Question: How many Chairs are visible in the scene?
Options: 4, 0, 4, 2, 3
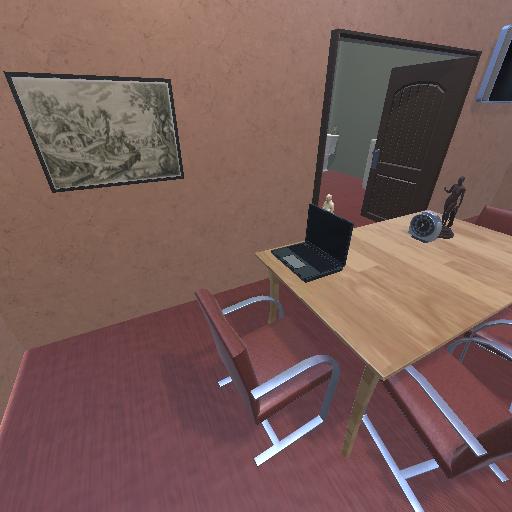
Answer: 4